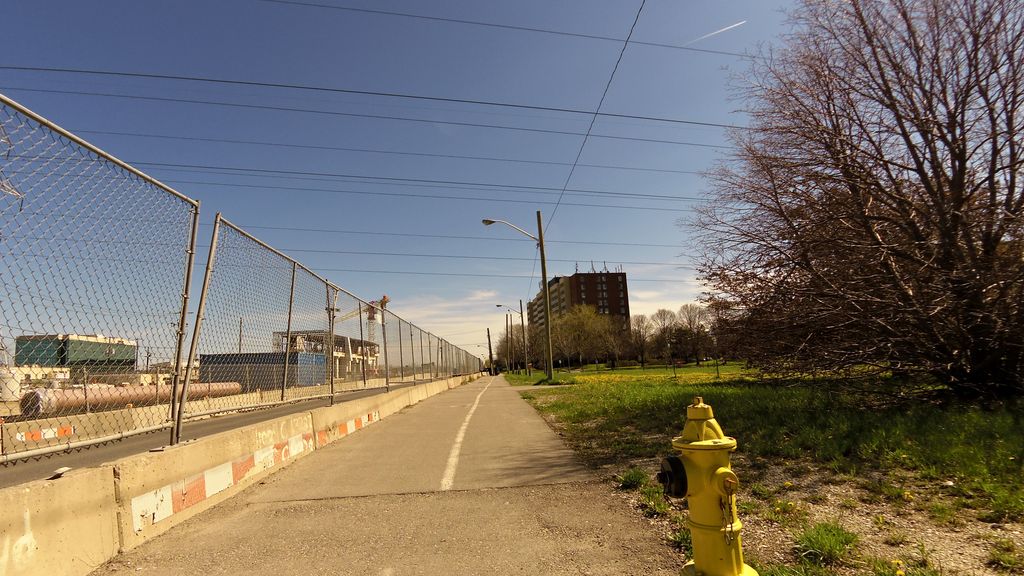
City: toronto